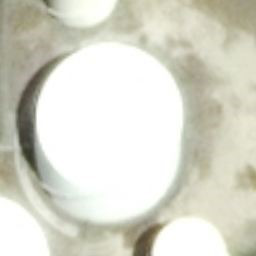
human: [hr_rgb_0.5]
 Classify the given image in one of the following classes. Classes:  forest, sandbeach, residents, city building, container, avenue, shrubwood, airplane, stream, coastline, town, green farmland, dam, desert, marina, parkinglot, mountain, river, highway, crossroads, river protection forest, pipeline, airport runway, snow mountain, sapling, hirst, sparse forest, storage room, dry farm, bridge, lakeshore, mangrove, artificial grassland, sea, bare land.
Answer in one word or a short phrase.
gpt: storage room